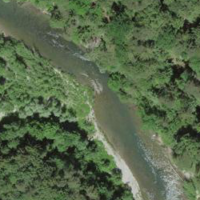
EUNIS habitat code: 44
Species observed at this site:
Petasites hybridus